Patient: sex F, age 49
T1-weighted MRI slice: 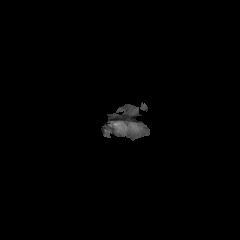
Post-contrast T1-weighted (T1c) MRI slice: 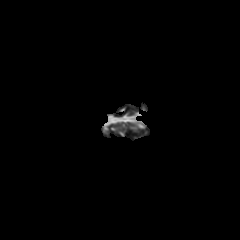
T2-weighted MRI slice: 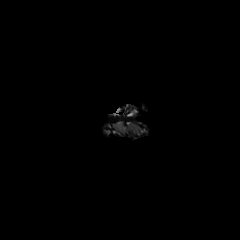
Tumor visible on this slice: yes
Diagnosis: Glioblastoma, IDH-wildtype
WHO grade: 4